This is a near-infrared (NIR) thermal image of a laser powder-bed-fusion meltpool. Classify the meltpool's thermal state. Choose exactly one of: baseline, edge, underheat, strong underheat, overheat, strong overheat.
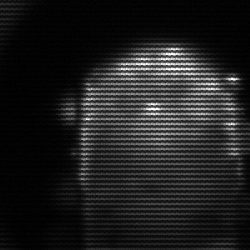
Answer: baseline